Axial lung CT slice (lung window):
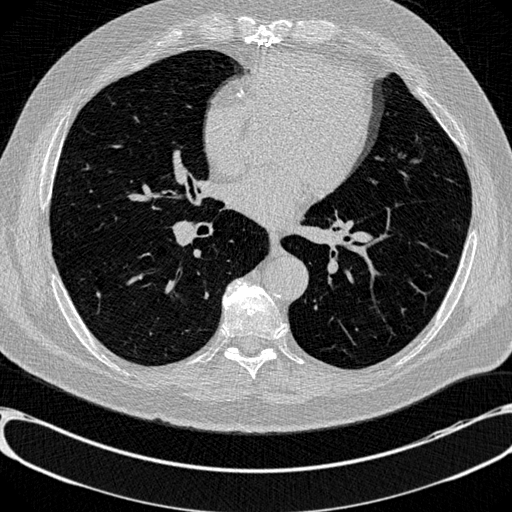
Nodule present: no